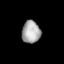
Tissue: lung
Cell type: Others
Senescence score: 0.235
Nuclear area (px): 408
Mean DAPI intensity: 166.561